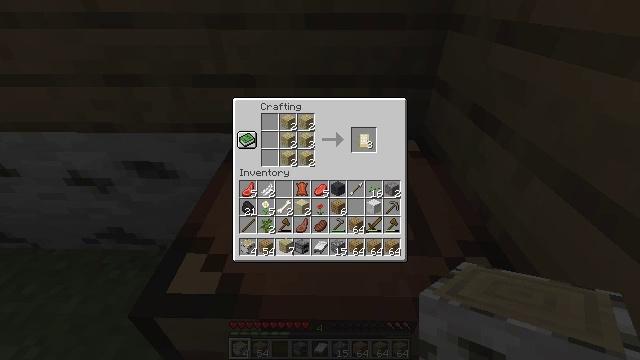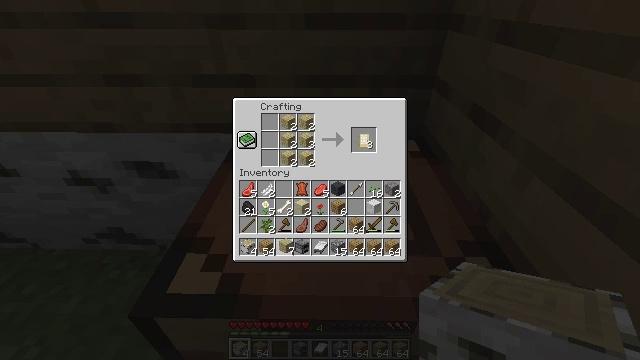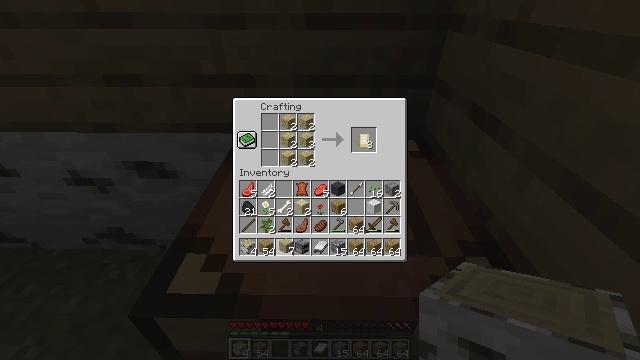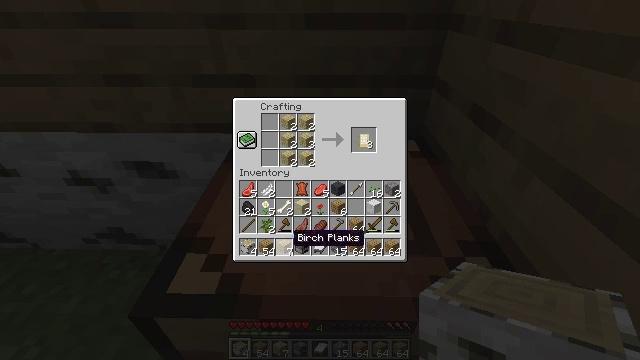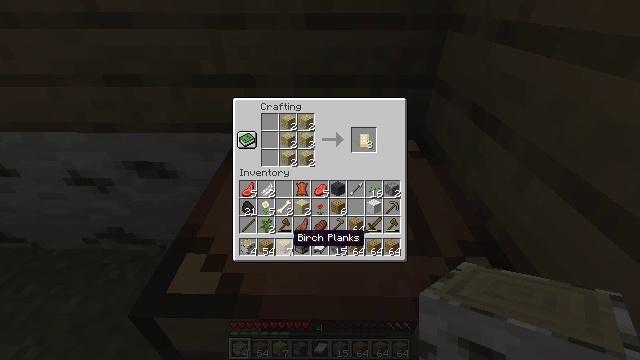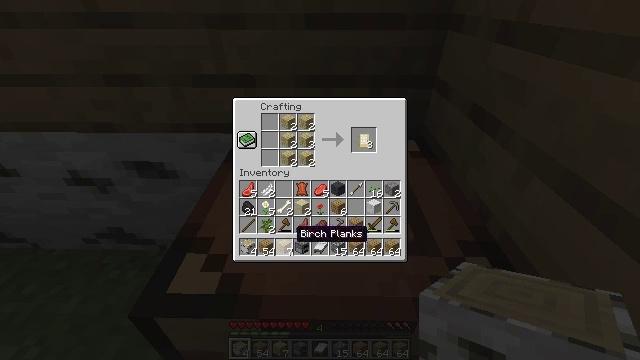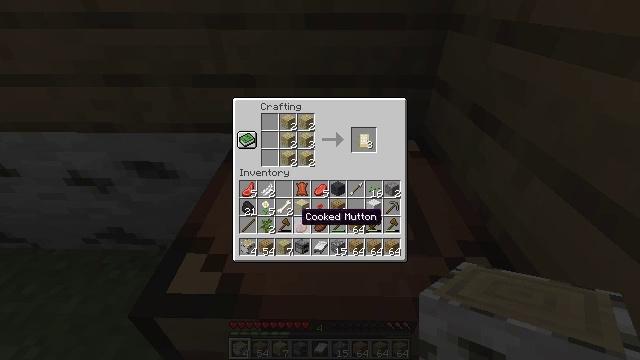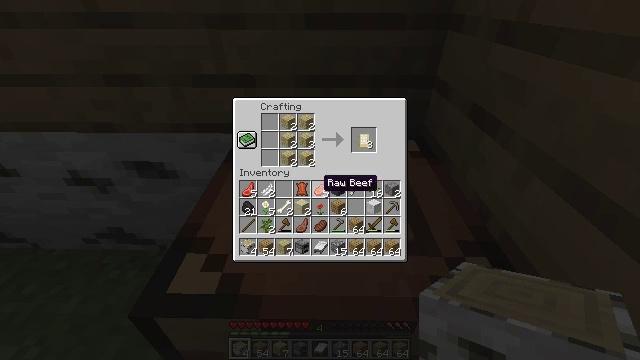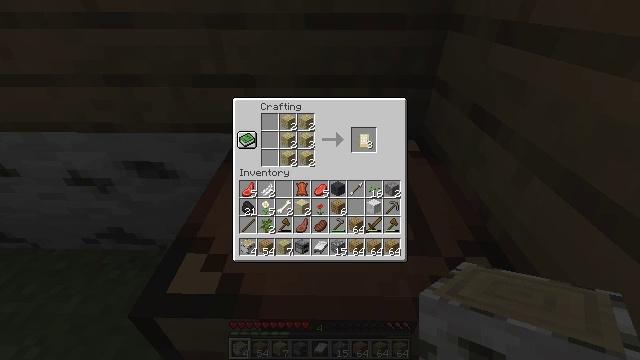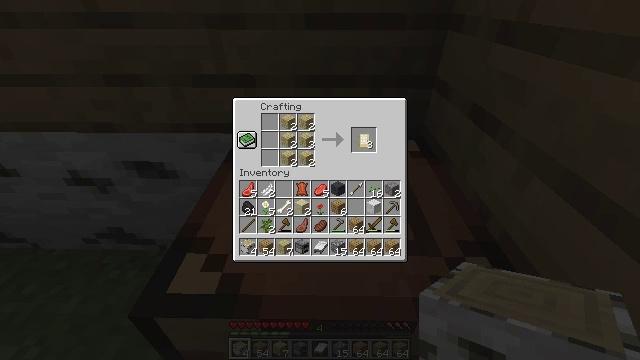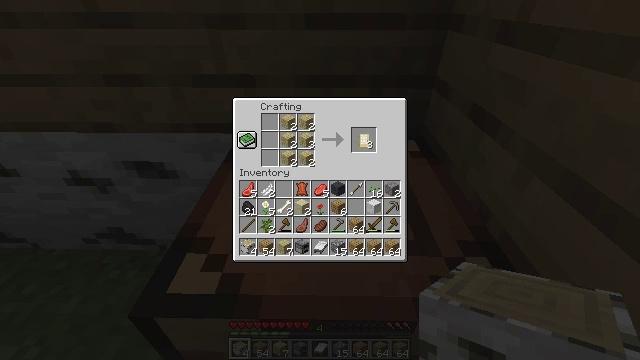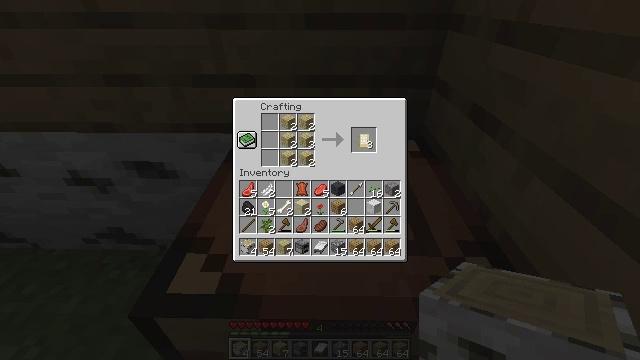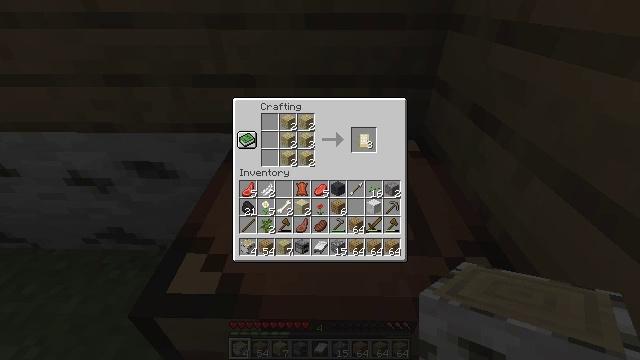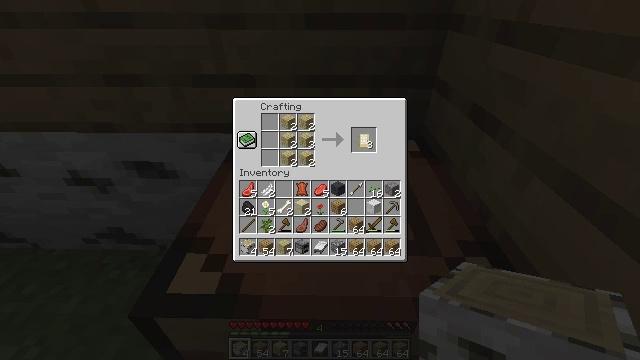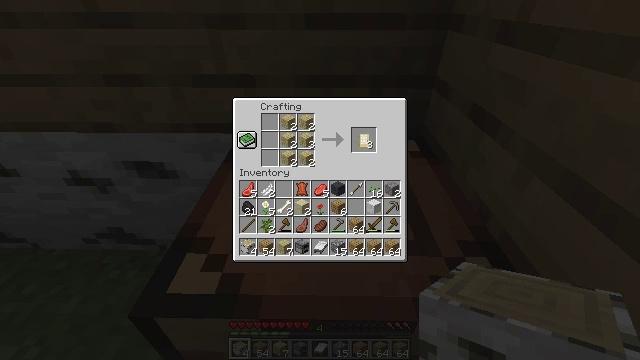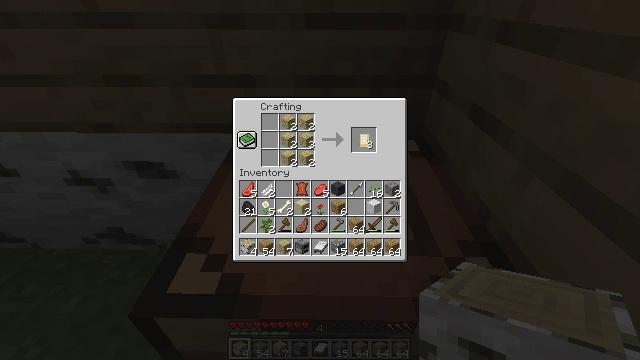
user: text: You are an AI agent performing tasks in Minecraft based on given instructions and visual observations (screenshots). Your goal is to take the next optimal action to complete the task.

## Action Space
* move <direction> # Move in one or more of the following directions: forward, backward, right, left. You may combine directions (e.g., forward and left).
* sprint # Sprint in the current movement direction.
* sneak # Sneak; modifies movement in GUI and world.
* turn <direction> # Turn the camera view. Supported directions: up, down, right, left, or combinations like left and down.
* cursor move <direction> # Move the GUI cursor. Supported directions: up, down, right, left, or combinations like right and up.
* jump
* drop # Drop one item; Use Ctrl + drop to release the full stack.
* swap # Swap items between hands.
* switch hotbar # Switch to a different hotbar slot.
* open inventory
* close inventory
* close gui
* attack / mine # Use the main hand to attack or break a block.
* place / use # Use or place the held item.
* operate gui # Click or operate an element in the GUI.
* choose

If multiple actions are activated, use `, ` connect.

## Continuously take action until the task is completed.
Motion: motion action
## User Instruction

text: Collect birch planks to craft a birch door.
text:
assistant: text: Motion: operate gui
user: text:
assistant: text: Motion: operate gui
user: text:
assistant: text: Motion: no_op
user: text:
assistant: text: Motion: no_op
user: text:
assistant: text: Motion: no_op
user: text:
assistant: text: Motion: cursor move up
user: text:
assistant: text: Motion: cursor move right and up
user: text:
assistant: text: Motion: cursor move right and up
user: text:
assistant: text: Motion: cursor move right and up
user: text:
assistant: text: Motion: no_op
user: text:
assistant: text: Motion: cursor move right and up
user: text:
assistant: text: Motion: no_op
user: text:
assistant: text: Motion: no_op
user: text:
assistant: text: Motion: no_op
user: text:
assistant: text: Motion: cursor move left
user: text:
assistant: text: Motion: cursor move left
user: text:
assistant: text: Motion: no_op
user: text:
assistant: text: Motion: no_op
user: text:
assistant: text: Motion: no_op
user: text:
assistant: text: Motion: no_op
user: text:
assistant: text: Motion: no_op
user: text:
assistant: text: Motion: no_op
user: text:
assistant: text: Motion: no_op
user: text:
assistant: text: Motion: no_op
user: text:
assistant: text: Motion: no_op
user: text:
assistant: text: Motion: no_op
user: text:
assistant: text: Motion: no_op
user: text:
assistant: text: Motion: no_op
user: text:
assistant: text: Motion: operate gui
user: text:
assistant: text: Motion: operate gui